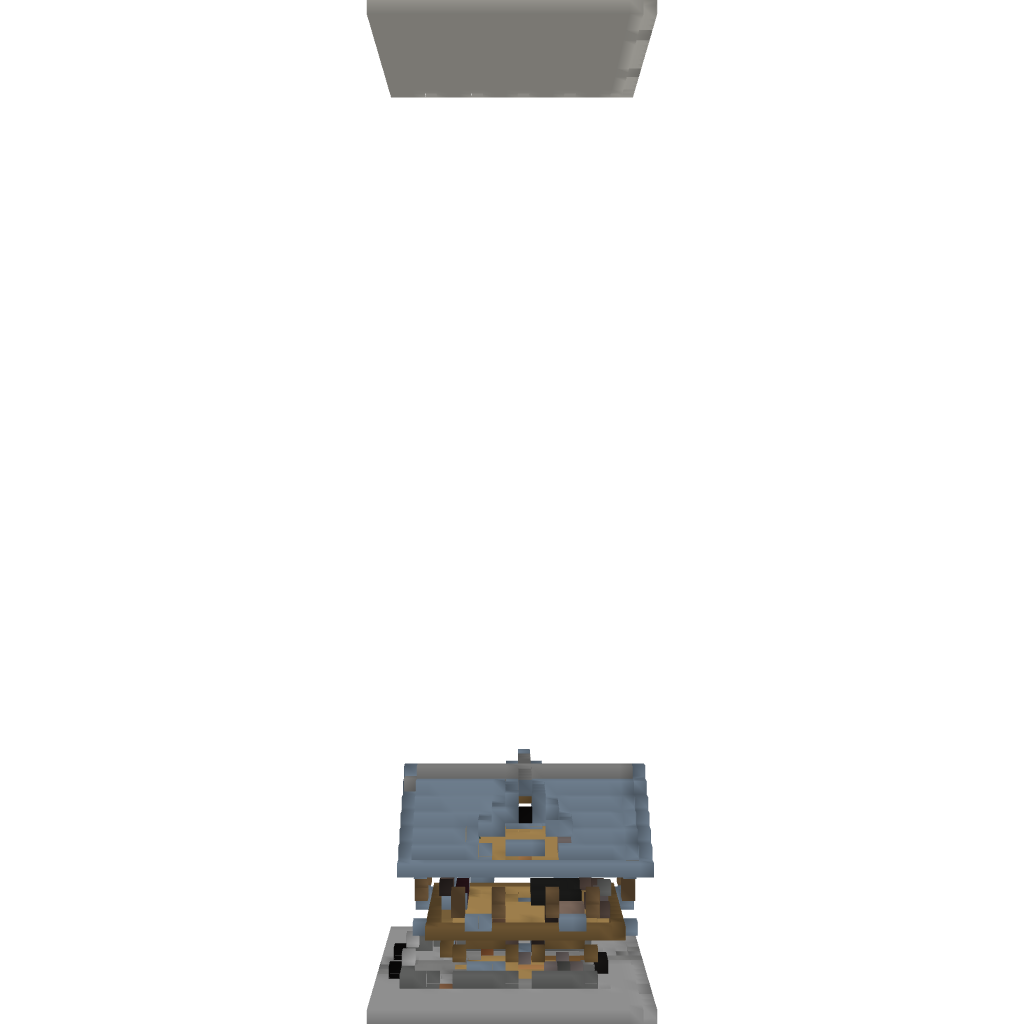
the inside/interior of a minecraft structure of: Medieval Cottage